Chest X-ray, PA view. Patient: 73 years old, sex M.
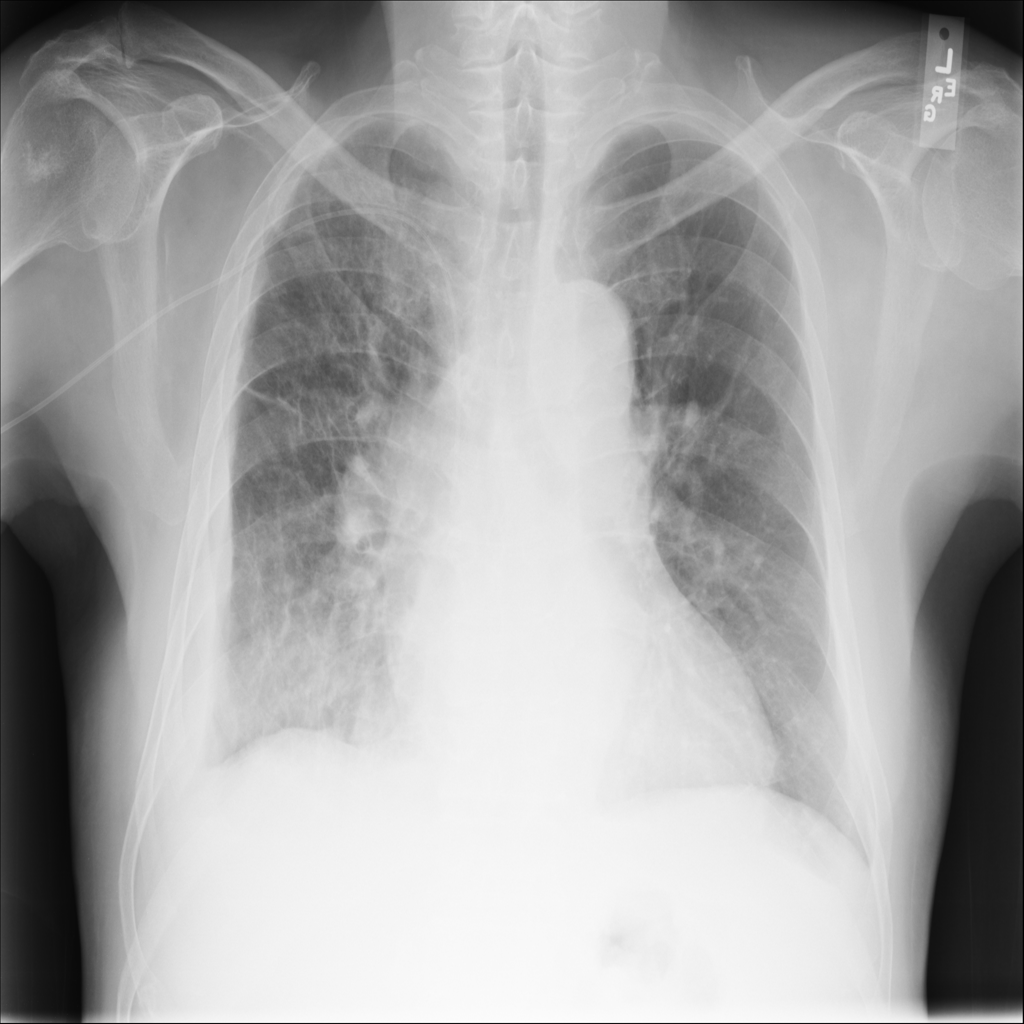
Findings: Edema, Effusion, Infiltration, Pleural_Thickening